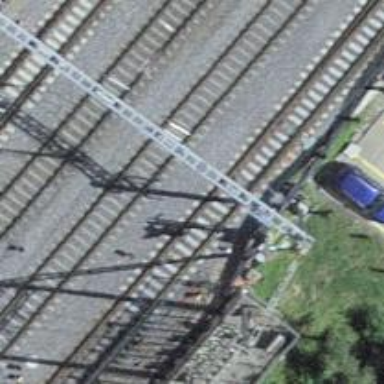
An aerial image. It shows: Railway siding with one electrified track and contact line for powering the train.